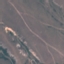
Label: HerbaceousVegetation